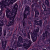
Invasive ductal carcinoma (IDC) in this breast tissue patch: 1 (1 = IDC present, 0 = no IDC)